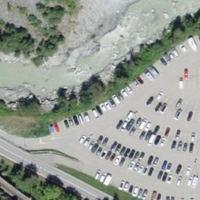
EUNIS habitat code: 55
Species observed at this site:
Lysandra bellargus
Corvus corone
Erynnis tages
Columba livia
Buteo buteo
Ptyonoprogne rupestris
Motacilla alba